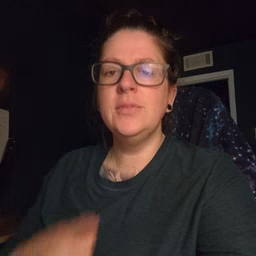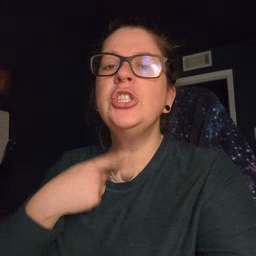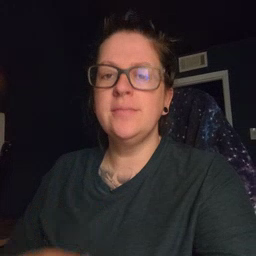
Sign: thirsty